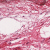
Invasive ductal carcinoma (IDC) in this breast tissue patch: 0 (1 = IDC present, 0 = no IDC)